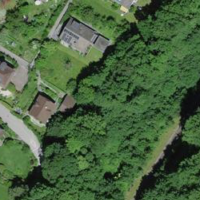
EUNIS habitat code: 41
Species observed at this site:
Allium ursinum
Vicia sepium
Cotinus coggygria